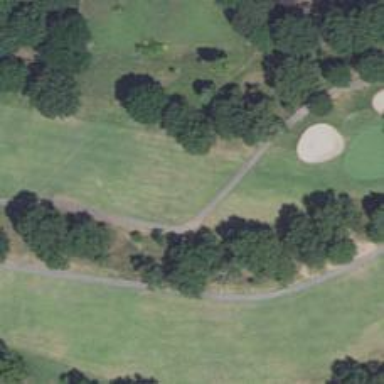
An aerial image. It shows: View of golf hole.